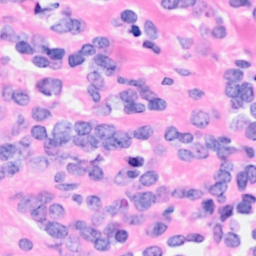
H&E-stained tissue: Breast